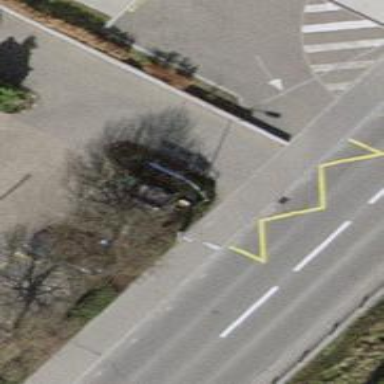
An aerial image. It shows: Bus stop with platform for public transport.